Question: I had been successfully debugging a python script. At a certain point this problem started happening and even after restarting IJ it continues to occur. Screenshot shows the console .
I am running ij12 ultimate on osx 10.8.4

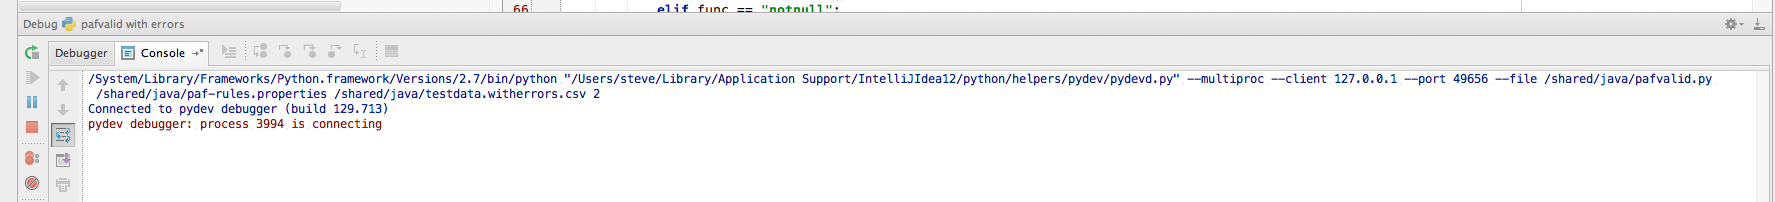
Answer: It turns out the program itself was waiting for sys.stdin. Now, why the debugger did not even connect for a few times in a row that I ran it is not clear to me.